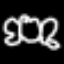
Label: frog